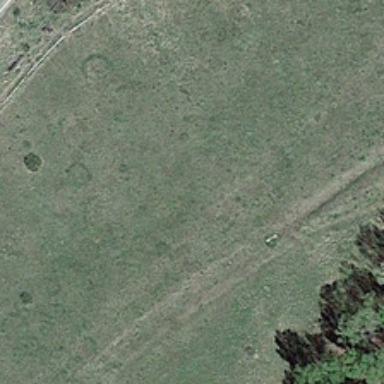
Several green trees are near a piece of green meadow .